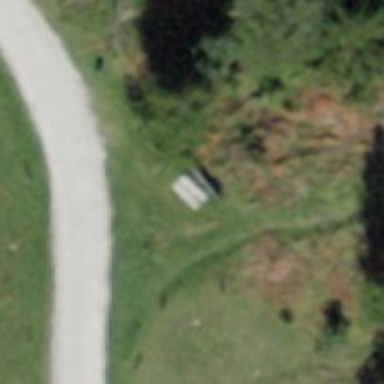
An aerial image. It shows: Bench for seating.